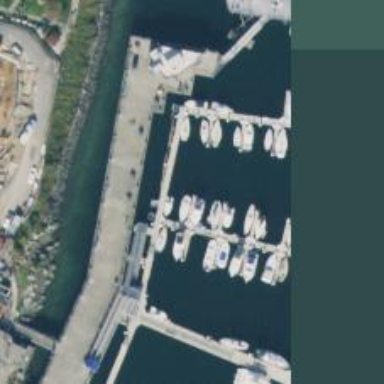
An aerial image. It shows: Pier with mooring facilities.